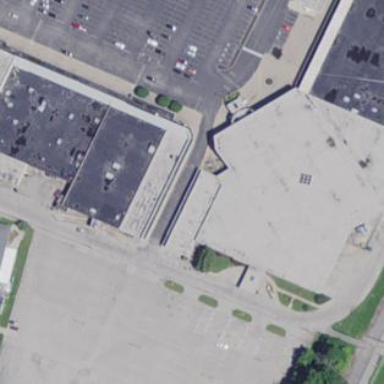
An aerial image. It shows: Department store.